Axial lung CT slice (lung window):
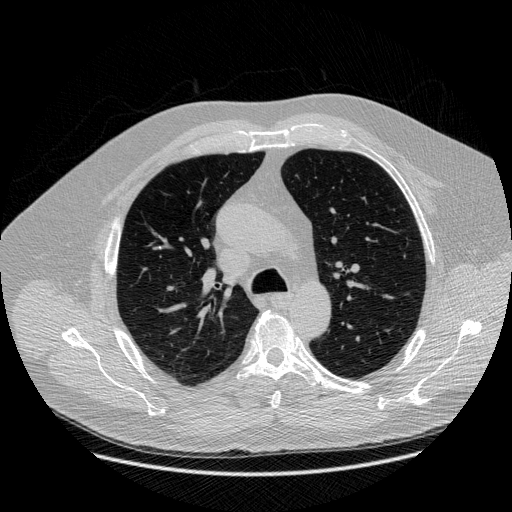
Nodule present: no